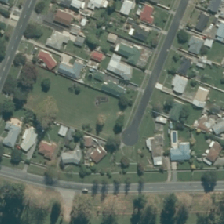
Land cover: urban_parkland